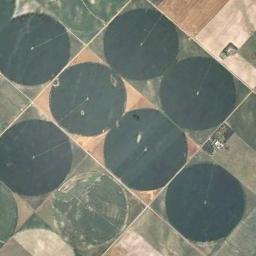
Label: circular_farmland